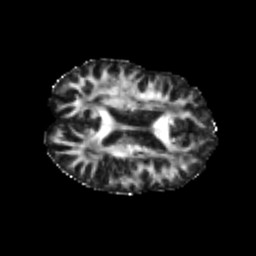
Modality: FA
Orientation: axial
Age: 25
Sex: female
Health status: healthy
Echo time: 0.074 s